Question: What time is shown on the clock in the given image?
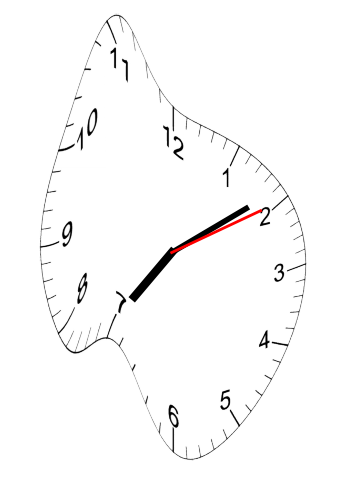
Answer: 07:09:10